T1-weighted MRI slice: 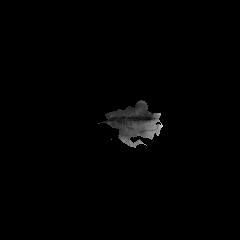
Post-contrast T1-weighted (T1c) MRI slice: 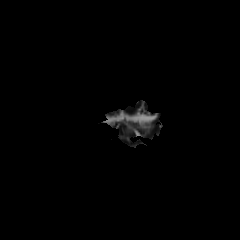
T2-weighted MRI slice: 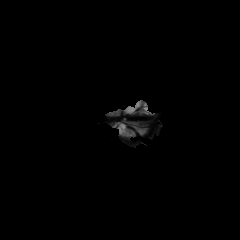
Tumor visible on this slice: no